【题型】填空题　【知识点】函数　【难度】easy
设函数$f(x)$是$[-5,5]$上的偶函数，且$f(x)$在$[0,5]$上的图象如图所示，则不等式$xf(x)<0$的解集是\underline{\quad\quad\quad}

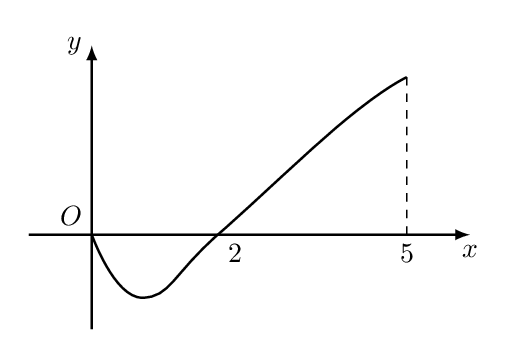
【解答】
\noindent \textbf{【答案】} $[-5,-2)\cup(0,2)$

\vspace{1em}

\noindent \textbf{【分析】} 利用偶函数作出函数$f(x)$在$[-5,5]$上的图象，再利用分类讨论解不等式得
\[
\begin{cases}
x>0 \\
f(x)<0
\end{cases}
\quad\text{或}\quad
\begin{cases}
x<0 \\
f(x)>0
\end{cases},
\]
从而可写出不等式$xf(x)<0$的解集.

\vspace{1em}

\noindent \textbf{【详解】} 解不等式$xf(x)<0$可得：
\[
\begin{cases}
x>0 \\
f(x)<0
\end{cases}
\quad\text{或}\quad
\begin{cases}
x<0 \\
f(x)>0
\end{cases},
\]
再由函数$f(x)$是$[-5,5]$上的偶函数，作出函数$f(x)$在$[-5,5]$上的图象，如图所示：

\vspace{1em}

\vspace{1em}

则$f(x)>0$的解集为$[-5,-2)\cup(2,5]$，$f(x)<0$的解集为$(-2,0)\cup(0,2)$，

结合
\[
\begin{cases}
x>0 \\
f(x)<0
\end{cases}
\quad\text{或}\quad
\begin{cases}
x<0 \\
f(x)>0
\end{cases},
\]
可得不等式$xf(x)<0$的解集为$[-5,-2)\cup(0,2)$，

故答案为：$[-5,-2)\cup(0,2)$

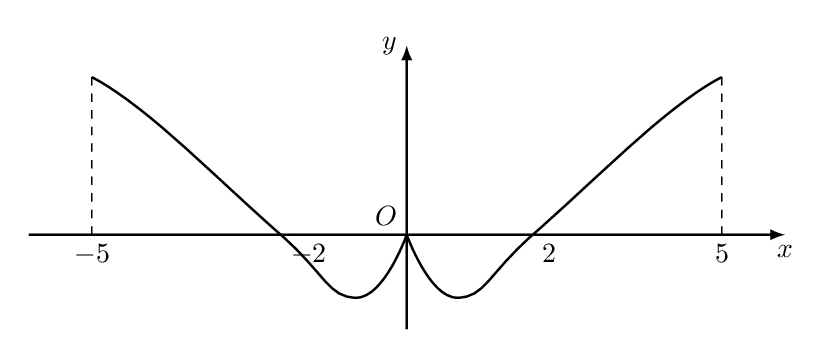